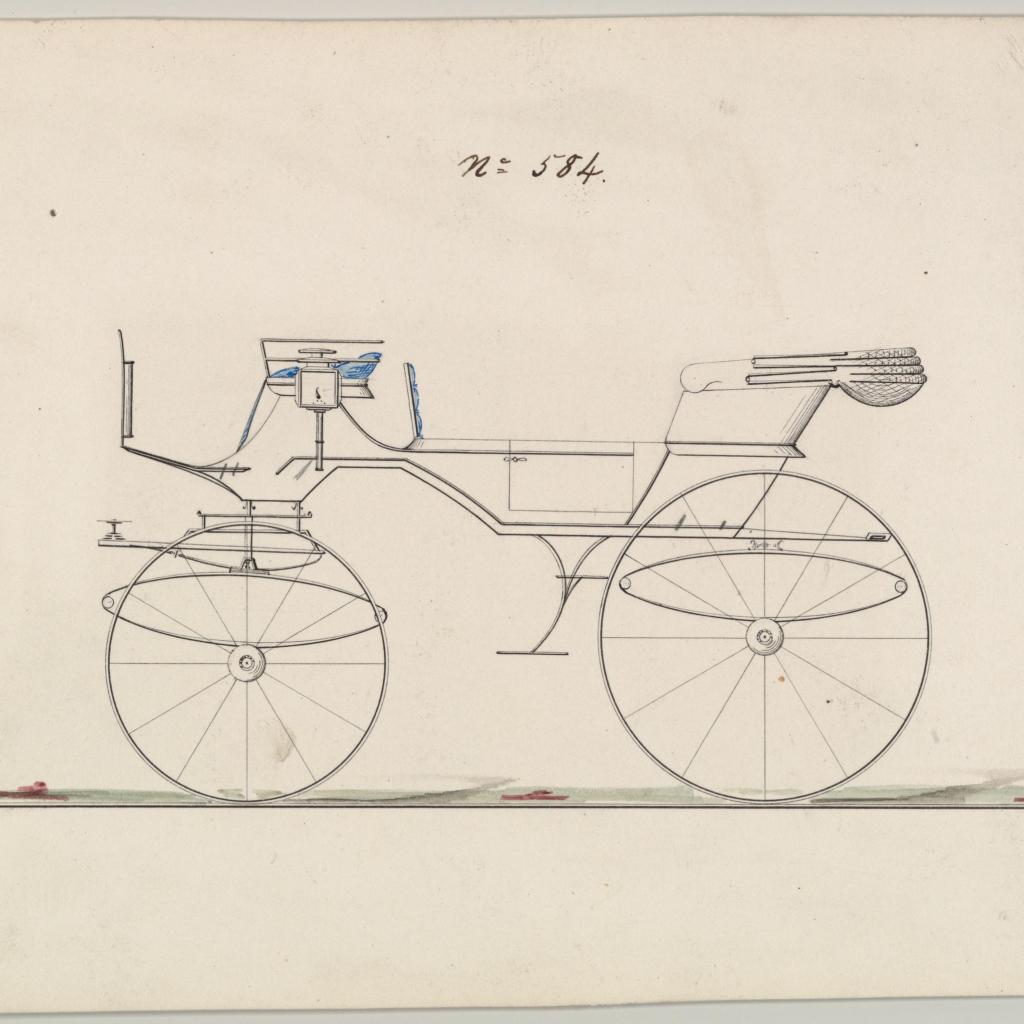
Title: Design for Vis-à-vis, no. 584
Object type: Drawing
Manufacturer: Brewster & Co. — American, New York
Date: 1850–70
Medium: Pen and black ink, watercolor and gouache
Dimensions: sheet: 6 1/16 x 9 in. (15.4 x 22.9 cm)
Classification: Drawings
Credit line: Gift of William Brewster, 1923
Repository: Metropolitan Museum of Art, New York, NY